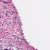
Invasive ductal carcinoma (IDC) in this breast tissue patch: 0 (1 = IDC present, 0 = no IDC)